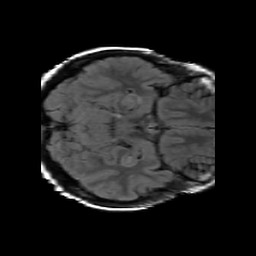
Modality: FLAIR
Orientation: axial
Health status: ill
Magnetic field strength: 3 T